Question: I've the following Linear layout and been trying align elements by a single vertical baseline as shown on the screenshot
## How it looks so far

## Activity xml source
'''
<LinearLayout xmlns:android="http://schemas.android.com/apk/res/android"
android:layout_width="match_parent"
android:layout_height="wrap_content"
android:orientation="horizontal"
android:clickable="true"
android:background="@drawable/container_drowshadow_grey"
android:baselineAligned="false"
android:padding="8dp">
<LinearLayout
android:layout_width="wrap_content"
android:layout_height="wrap_content"
android:gravity="left"
android:id="@+id/first_language"
android:layout_marginLeft="10dp">
<ImageView
android:layout_width="wrap_content"
android:layout_height="wrap_content"
android:id="@+id/lang_source_icon"
android:src="@drawable/ic_flag_en"
android:contentDescription="@string/language_direction"
android:layout_gravity="center_horizontal"/>
<TextView
android:layout_width="wrap_content"
android:layout_height="wrap_content"
android:textAppearance="?android:attr/textAppearanceMedium"
android:text="English"
android:id="@+id/lang_source_text"
android:gravity="center_vertical"
android:layout_marginTop="4dp"
android:layout_marginLeft="6dp"
android:layout_marginRight="10dp"
android:textColor="@color/text_source_phrase"/>
</LinearLayout>
<ImageView
android:layout_width="wrap_content"
android:layout_height="wrap_content"
android:id="@+id/language_direction"
android:src="@drawable/ic_arrowlist"
android:contentDescription="@string/language_direction"
android:layout_marginTop="8dp"
android:layout_marginLeft="10dp"
android:layout_marginRight="10dp"/>
<LinearLayout
android:layout_width="wrap_content"
android:layout_height="wrap_content"
android:gravity="right"
android:id="@+id/second_language">
<ImageView
android:layout_width="wrap_content"
android:layout_height="wrap_content"
android:id="@+id/lang_destination_icon"
android:src="@drawable/ic_flag_es"
android:contentDescription="@string/language_direction"
android:layout_gravity="left"/>
<TextView
android:layout_width="wrap_content"
android:layout_height="wrap_content"
android:textAppearance="?android:attr/textAppearanceMedium"
android:text="Espanol"
android:id="@+id/lang_destination_text"
android:gravity="center_vertical"
android:layout_marginTop="4dp"
android:layout_marginLeft="6dp"
android:textColor="@color/text_source_phrase"/>
</LinearLayout>
</LinearLayout>
'''
I want to align all list items by the red line on the screen shot. How to do this? I've tried to play with 'android:gravity' and 'android:layout_gravity' attributes but didn't succeed.
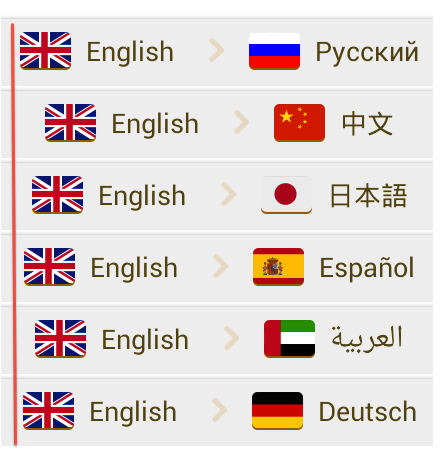
Answer: Try this.. give 'android:layout_weight="0.5"' for horizontal two layouts
'''
<LinearLayout
android:layout_width="0dp" //Correction here
android:layout_weight="0.5" //Correction here
android:layout_height="wrap_content"
android:gravity="left"
android:id="@+id/first_language"
android:layout_marginLeft="10dp">
<ImageView
android:layout_width="wrap_content"
android:layout_height="wrap_content"
android:id="@+id/lang_source_icon"
android:src="@drawable/ic_flag_en"
android:contentDescription="@string/language_direction"
android:layout_gravity="center_horizontal"/>
<TextView
android:layout_width="wrap_content"
android:layout_height="wrap_content"
android:textAppearance="?android:attr/textAppearanceMedium"
android:text="English"
android:id="@+id/lang_source_text"
android:gravity="center_vertical"
android:layout_marginTop="4dp"
android:layout_marginLeft="6dp"
android:layout_marginRight="10dp"
android:textColor="@color/text_source_phrase"/>
</LinearLayout>
<ImageView
android:layout_width="wrap_content"
android:layout_height="wrap_content"
android:id="@+id/language_direction"
android:src="@drawable/ic_arrowlist"
android:contentDescription="@string/language_direction"
android:layout_marginTop="8dp"
android:layout_marginLeft="10dp"
android:layout_marginRight="10dp"/>
<LinearLayout
android:layout_width="0dp" //Correction here
android:layout_weight="0.5" //Correction here
android:layout_height="wrap_content"
android:gravity="right"
android:id="@+id/second_language">
<ImageView
android:layout_width="wrap_content"
android:layout_height="wrap_content"
android:id="@+id/lang_destination_icon"
android:src="@drawable/ic_flag_es"
android:contentDescription="@string/language_direction"
android:layout_gravity="left"/>
<TextView
android:layout_width="wrap_content"
android:layout_height="wrap_content"
android:textAppearance="?android:attr/textAppearanceMedium"
android:text="Espanol"
android:id="@+id/lang_destination_text"
android:gravity="center_vertical"
android:layout_marginTop="4dp"
android:layout_marginLeft="6dp"
android:textColor="@color/text_source_phrase"/>
</LinearLayout>
'''